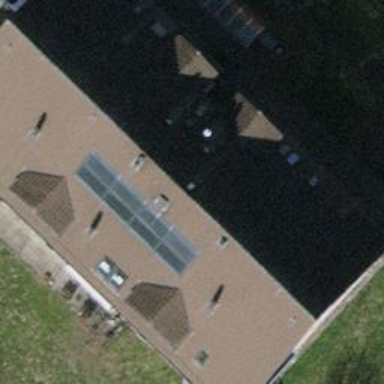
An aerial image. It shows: Nursing home.